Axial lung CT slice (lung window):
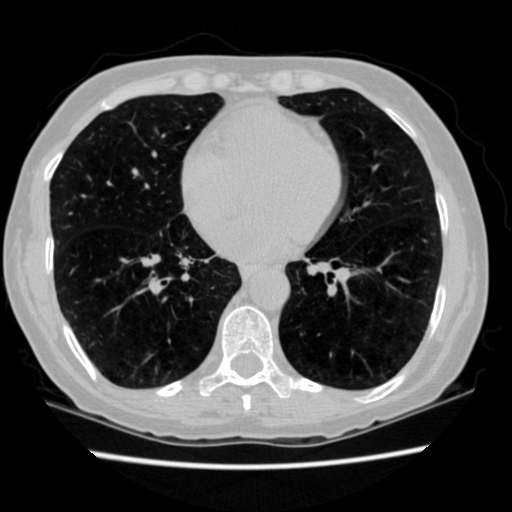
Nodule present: no